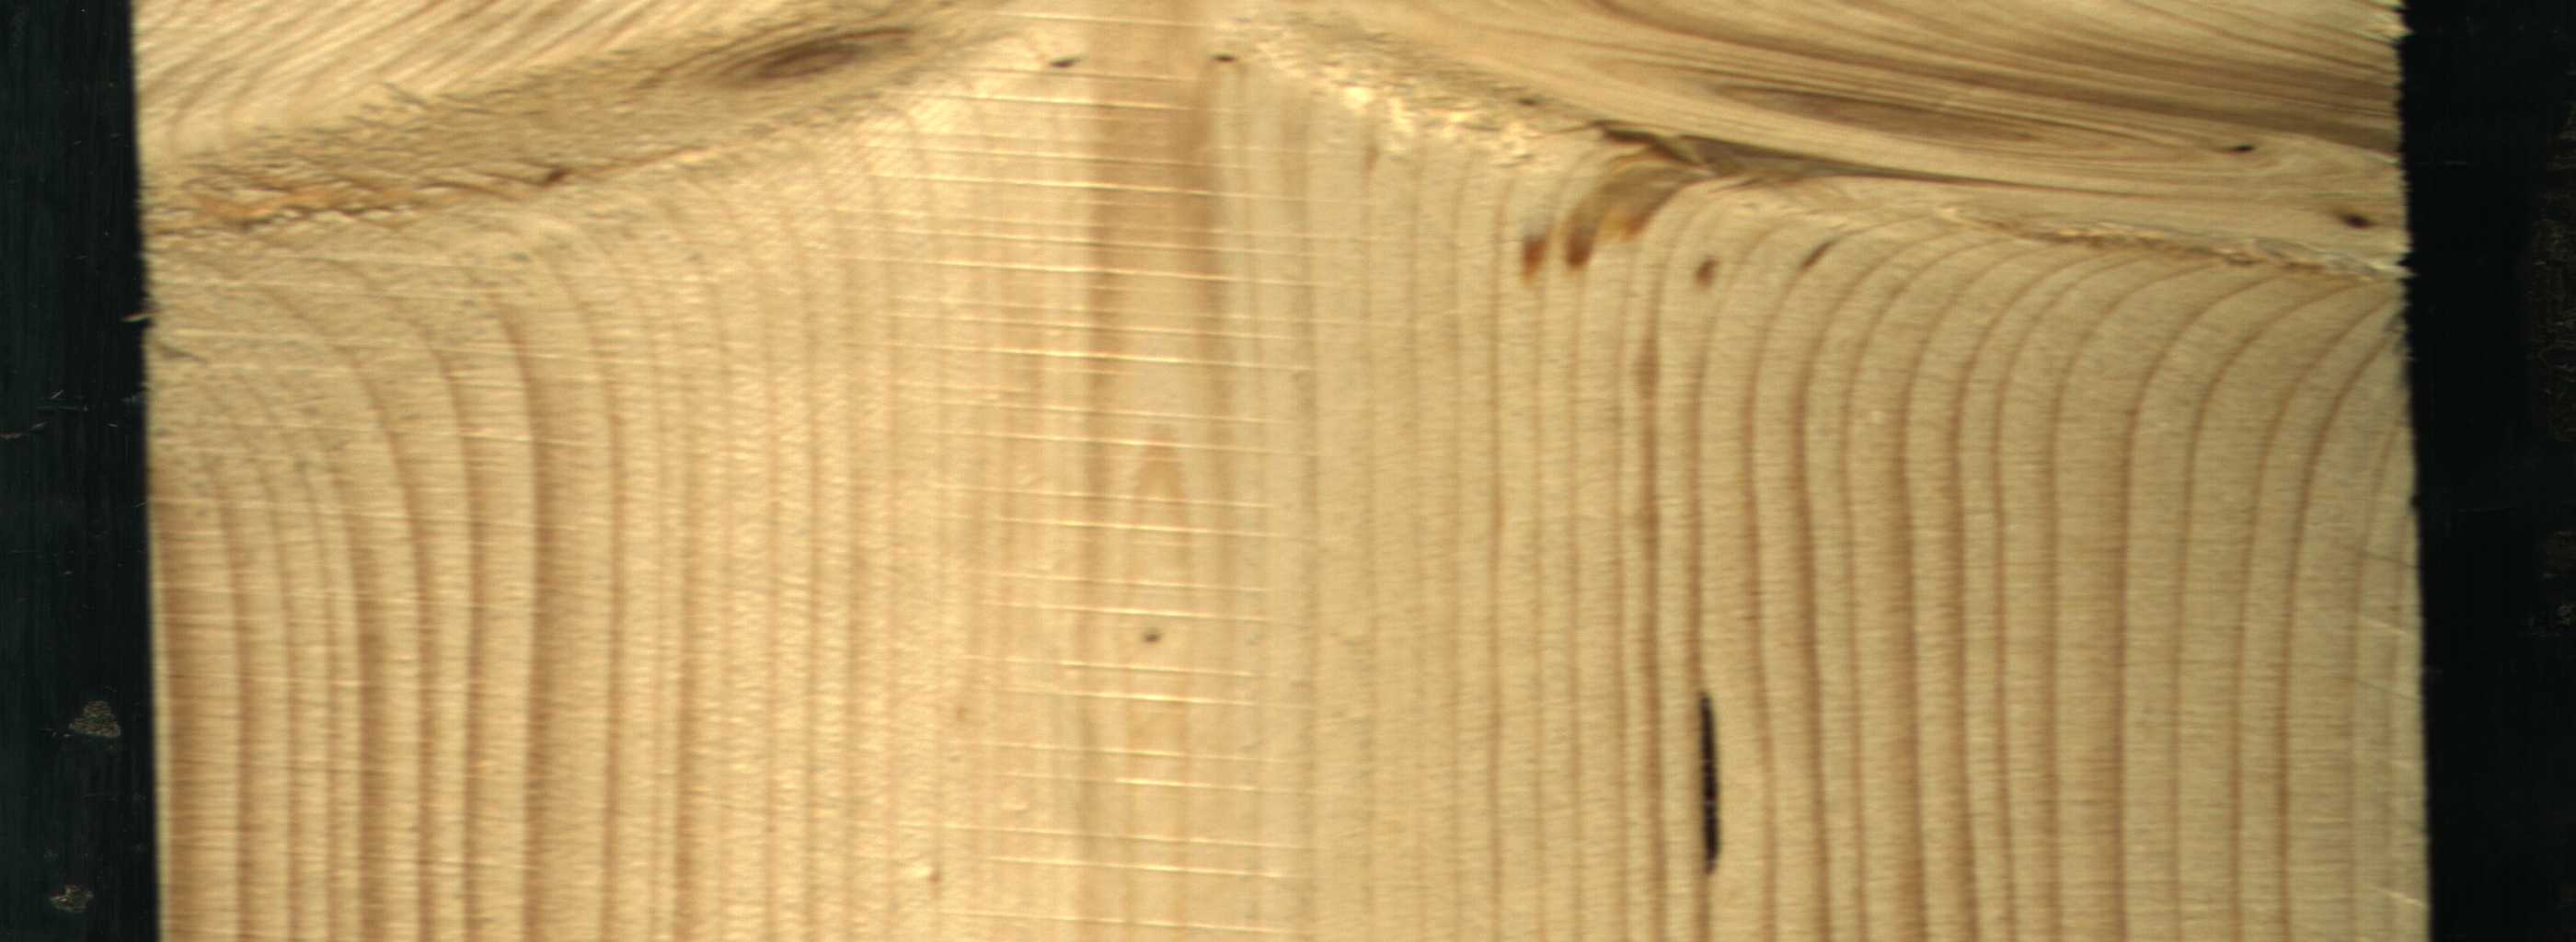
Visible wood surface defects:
resin
Live_Knot
Live_Knot